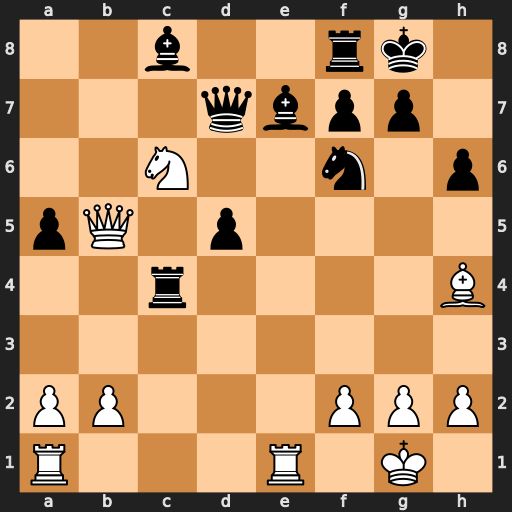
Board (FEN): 2b2rk1/3qbpp1/2N2n1p/pQ1p4/2r4B/8/PP3PPP/R3R1K1
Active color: w
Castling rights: -
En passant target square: -
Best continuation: Nxe7+ Kh7 Qxd7